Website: home-depot
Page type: billing-address
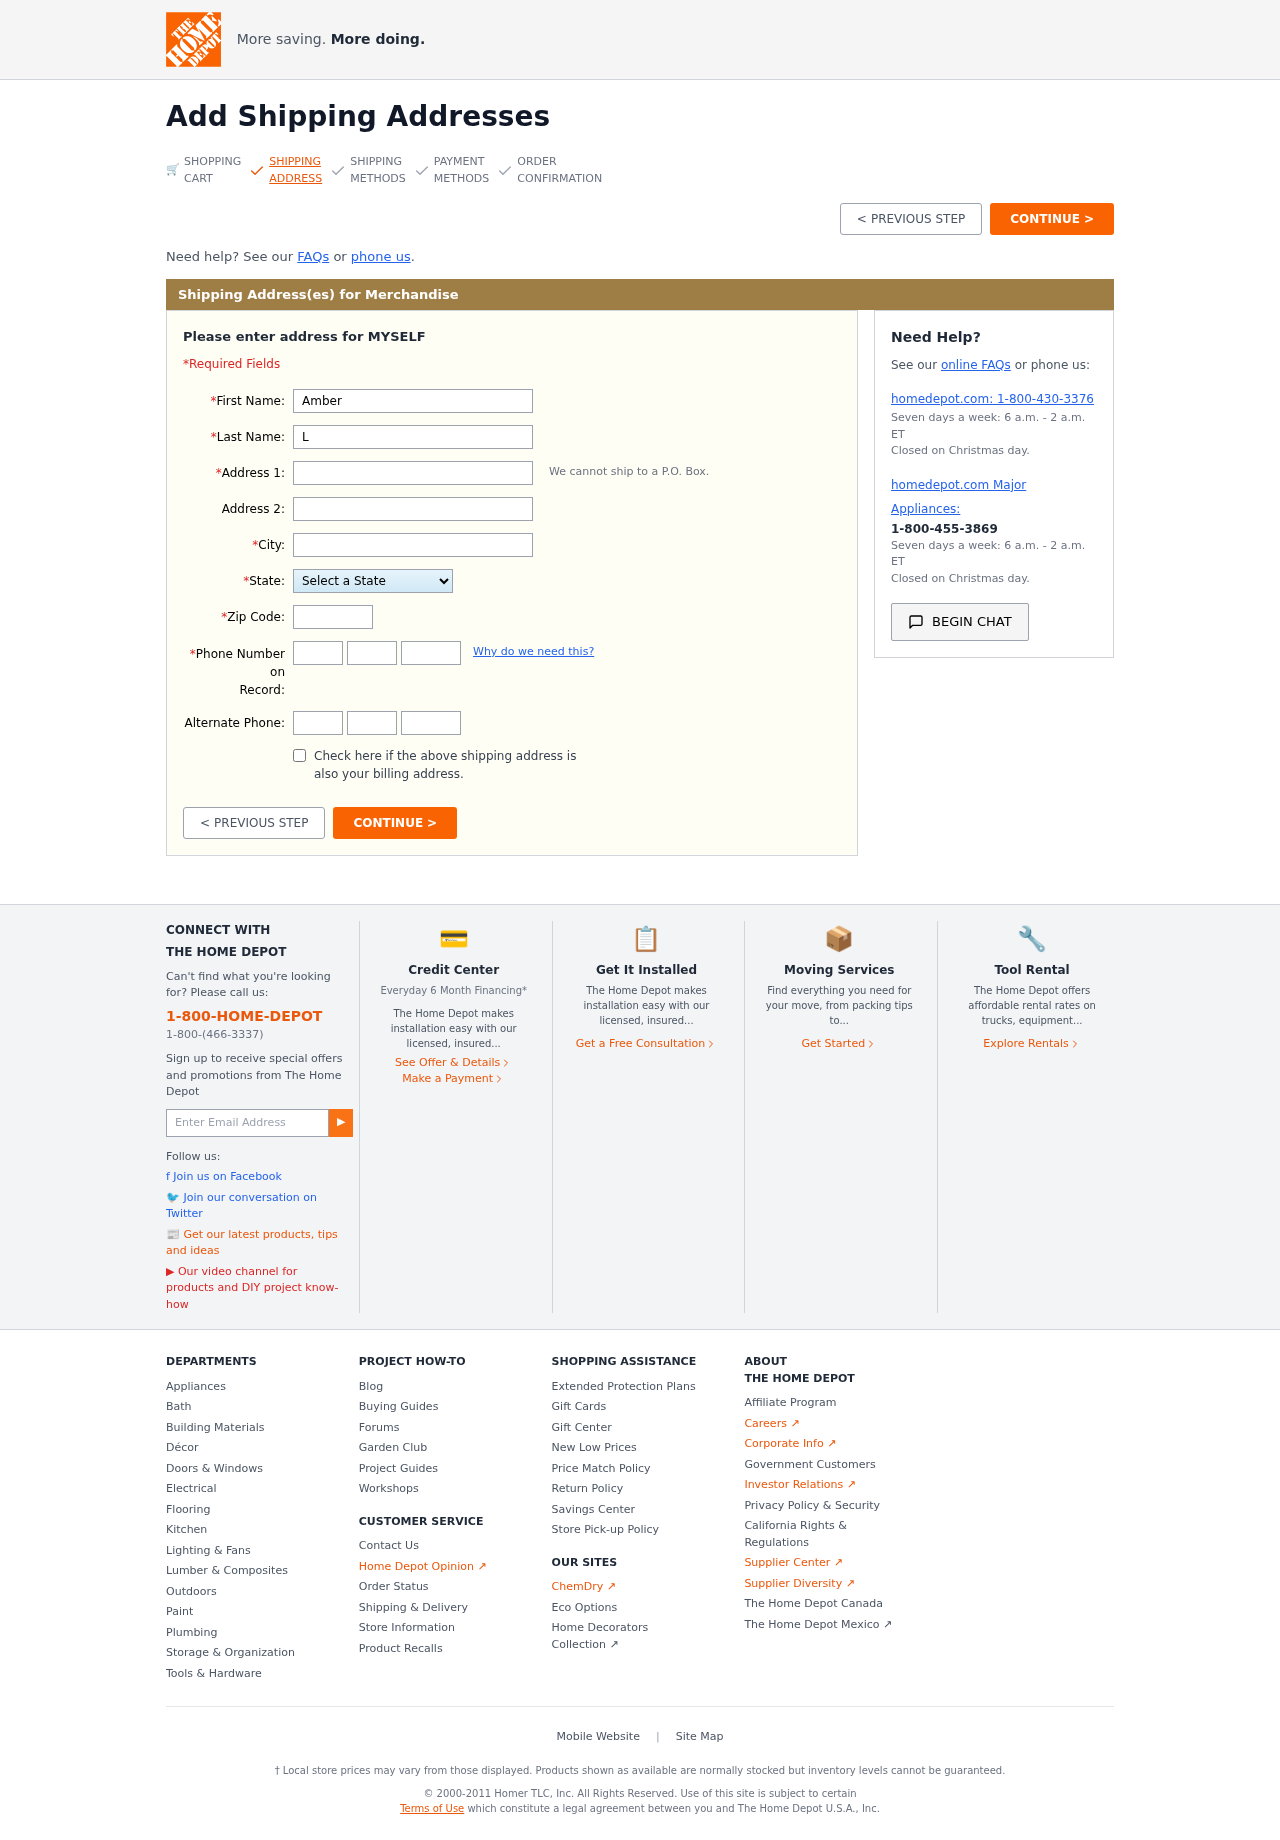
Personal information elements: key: PII_STATE
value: North Dakota
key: PII_FIRSTNAME
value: Amber
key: PII_LASTNAME
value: Lewis
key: PII_STREET
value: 1733 Leblanc Forges Suite 633
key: PII_STREET2
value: Apt. 773
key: PII_CITY
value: Alanmouth
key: PII_POSTCODE
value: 01766
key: PII_PHONE_AREA
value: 985
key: PII_PHONE_PREFIX
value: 914
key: PII_PHONE_LINE
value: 4027